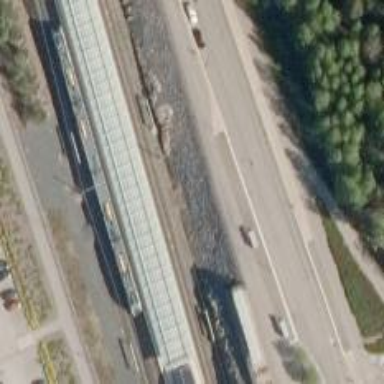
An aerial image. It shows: Railway track with continuous electrified contact lines.